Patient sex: M
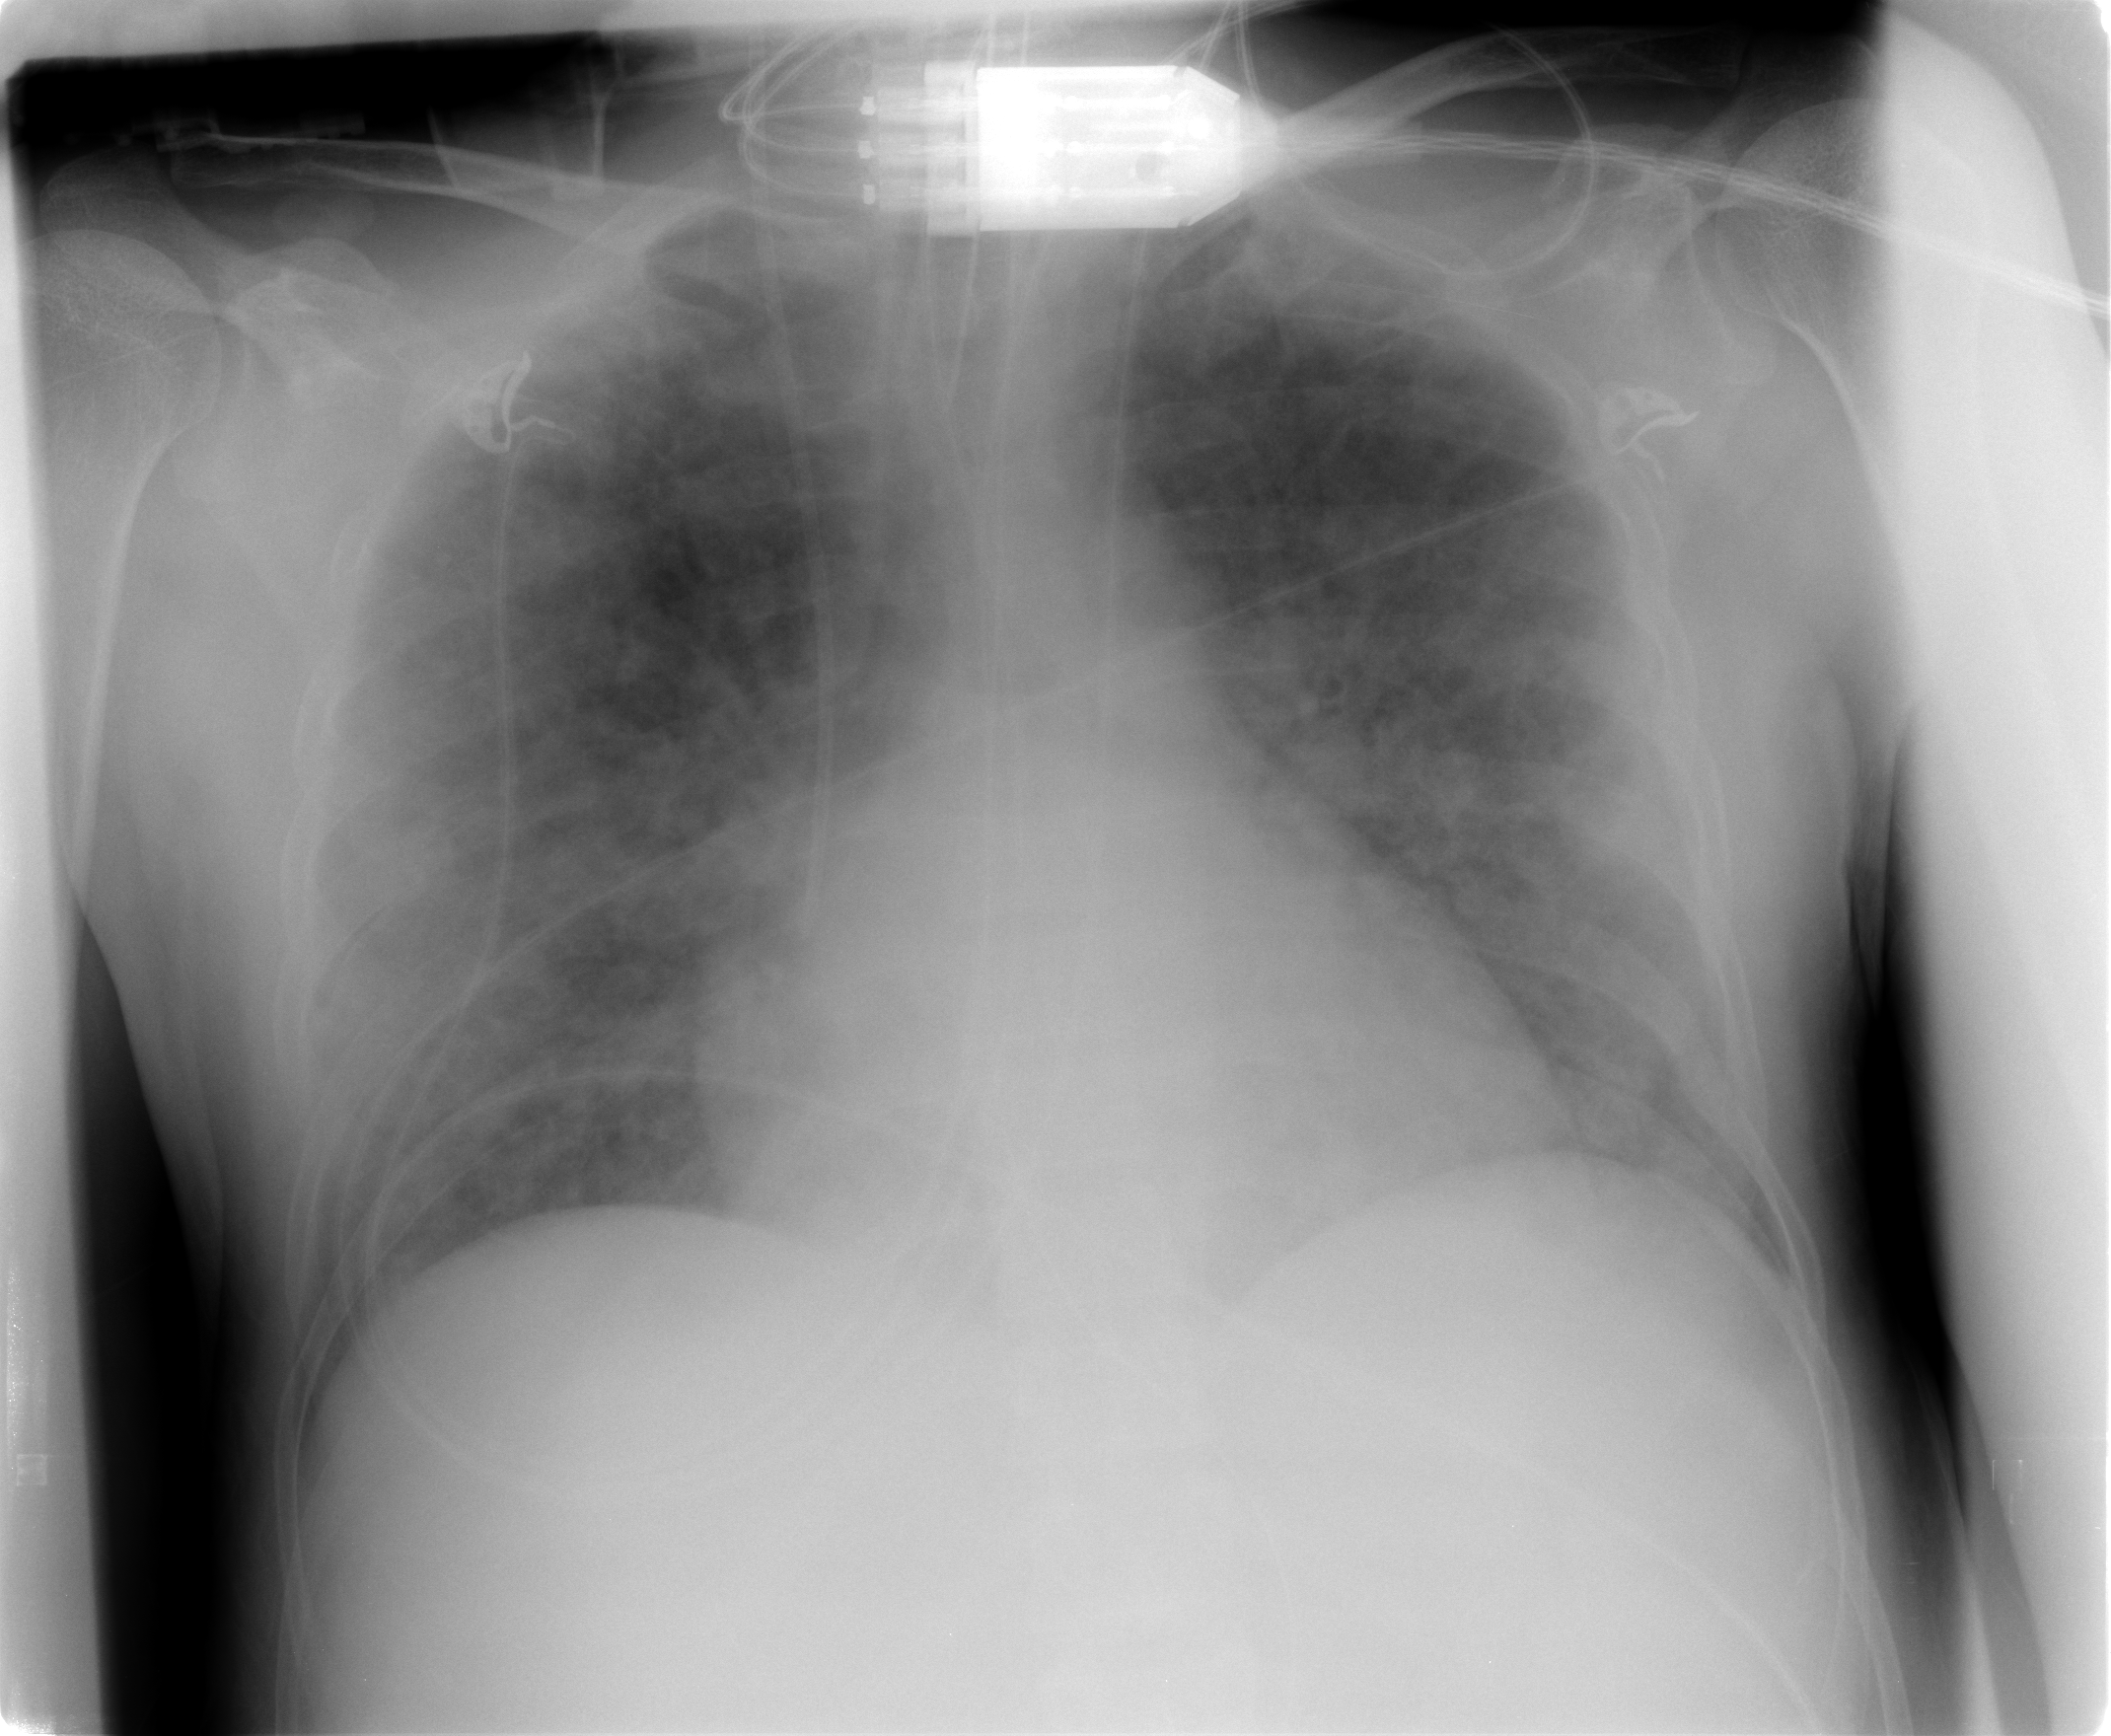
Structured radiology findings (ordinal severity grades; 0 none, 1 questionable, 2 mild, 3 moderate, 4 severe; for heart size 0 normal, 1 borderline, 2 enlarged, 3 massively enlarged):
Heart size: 2
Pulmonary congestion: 0
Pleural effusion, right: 2
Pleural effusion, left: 2
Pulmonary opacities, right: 3
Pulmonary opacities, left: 3
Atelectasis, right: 3
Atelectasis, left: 3